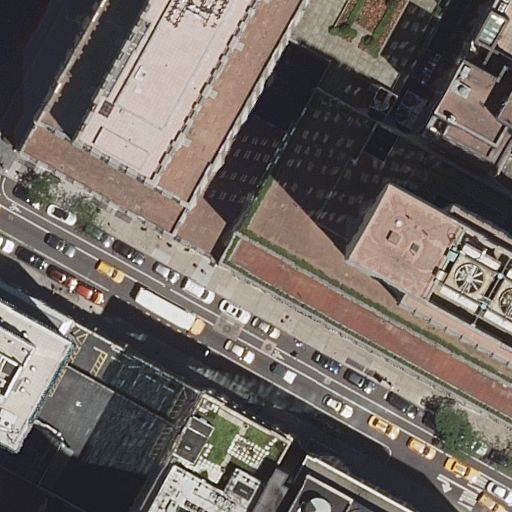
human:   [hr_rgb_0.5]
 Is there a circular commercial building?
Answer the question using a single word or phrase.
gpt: no

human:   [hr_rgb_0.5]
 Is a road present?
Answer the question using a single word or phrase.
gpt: yes

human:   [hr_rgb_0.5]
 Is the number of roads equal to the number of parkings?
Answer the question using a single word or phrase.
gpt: no

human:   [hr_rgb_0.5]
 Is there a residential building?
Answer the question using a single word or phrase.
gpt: yes

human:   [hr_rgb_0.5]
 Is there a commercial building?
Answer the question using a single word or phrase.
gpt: yes

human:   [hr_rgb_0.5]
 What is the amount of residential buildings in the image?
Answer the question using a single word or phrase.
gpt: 9

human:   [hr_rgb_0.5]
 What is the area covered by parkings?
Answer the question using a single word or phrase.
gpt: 1030m2

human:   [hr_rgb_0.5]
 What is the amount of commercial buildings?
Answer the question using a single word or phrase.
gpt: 1

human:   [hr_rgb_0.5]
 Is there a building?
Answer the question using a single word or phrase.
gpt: yes

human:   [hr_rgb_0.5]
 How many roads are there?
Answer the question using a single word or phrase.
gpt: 2

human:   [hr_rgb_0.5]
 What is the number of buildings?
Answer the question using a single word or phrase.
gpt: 10

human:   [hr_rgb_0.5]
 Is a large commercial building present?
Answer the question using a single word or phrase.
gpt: yes

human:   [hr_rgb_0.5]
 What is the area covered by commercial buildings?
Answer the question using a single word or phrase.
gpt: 1865m2

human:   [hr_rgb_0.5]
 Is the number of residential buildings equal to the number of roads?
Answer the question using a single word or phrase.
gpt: no

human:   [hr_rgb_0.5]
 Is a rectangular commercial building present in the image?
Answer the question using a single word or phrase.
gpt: no

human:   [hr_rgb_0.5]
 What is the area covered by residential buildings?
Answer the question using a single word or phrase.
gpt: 5329m2

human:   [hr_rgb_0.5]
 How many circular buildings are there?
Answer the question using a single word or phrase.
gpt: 0

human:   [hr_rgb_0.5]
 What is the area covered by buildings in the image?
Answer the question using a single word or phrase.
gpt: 7195m2

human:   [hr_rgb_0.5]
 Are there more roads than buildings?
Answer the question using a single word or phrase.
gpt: no

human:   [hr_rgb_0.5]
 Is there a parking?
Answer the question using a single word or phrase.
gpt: yes

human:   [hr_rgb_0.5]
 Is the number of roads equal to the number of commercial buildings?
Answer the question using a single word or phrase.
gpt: no

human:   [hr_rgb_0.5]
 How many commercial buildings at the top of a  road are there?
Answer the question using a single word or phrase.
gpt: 1

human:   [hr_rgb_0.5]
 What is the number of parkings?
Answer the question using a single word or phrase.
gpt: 1

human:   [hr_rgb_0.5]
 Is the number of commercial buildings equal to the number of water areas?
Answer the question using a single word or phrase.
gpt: no

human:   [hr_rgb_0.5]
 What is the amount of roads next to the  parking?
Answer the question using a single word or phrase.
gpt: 2

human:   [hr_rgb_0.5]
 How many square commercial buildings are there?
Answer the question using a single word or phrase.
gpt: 0

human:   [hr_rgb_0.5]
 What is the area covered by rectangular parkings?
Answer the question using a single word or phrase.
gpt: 0m2

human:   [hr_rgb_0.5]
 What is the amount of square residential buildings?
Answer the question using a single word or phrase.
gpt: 0

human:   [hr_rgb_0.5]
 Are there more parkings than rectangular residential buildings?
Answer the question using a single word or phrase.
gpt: no

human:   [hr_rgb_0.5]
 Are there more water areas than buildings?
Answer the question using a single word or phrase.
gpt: no

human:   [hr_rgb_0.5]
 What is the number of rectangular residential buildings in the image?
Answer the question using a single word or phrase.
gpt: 6

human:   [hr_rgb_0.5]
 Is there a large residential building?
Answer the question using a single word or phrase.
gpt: yes

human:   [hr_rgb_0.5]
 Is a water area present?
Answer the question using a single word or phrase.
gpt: no

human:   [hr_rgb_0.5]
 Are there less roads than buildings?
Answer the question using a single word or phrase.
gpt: yes

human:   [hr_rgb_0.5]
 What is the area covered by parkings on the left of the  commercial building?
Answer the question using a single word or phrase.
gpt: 0m2

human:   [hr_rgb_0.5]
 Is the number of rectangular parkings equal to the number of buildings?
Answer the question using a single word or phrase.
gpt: no

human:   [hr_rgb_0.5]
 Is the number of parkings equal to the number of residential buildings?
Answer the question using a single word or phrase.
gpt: no

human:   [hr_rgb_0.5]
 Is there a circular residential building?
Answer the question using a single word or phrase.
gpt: no

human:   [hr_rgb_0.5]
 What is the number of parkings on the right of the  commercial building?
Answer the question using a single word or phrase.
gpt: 0

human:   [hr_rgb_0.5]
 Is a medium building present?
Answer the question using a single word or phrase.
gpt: yes

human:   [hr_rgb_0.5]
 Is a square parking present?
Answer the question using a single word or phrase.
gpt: no

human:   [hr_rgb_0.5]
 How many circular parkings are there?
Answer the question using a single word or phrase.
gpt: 0

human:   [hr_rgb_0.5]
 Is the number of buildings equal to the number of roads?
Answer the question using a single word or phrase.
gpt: no

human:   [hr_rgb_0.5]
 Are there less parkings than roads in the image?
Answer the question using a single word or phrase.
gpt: yes

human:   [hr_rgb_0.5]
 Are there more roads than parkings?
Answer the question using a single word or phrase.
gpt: yes

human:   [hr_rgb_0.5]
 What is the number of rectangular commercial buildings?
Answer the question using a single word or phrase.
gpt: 0

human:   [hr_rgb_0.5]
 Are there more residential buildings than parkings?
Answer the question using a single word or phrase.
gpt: yes

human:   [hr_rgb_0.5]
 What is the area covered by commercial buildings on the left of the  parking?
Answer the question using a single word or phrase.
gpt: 0m2

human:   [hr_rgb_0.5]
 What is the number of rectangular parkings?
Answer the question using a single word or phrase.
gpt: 0

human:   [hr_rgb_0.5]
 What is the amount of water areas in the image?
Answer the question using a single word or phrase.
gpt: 0

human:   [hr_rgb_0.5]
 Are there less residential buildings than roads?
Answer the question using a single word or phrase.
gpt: no

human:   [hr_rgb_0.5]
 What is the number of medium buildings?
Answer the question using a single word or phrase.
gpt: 3

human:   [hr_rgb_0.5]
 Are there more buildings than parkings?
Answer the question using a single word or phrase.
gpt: yes

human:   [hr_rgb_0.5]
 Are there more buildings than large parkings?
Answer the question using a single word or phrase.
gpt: yes

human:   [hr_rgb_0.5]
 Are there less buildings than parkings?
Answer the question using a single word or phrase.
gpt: no

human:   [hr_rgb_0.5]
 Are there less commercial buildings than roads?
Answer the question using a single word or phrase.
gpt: yes

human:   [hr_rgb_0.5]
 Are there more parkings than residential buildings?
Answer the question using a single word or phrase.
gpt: no

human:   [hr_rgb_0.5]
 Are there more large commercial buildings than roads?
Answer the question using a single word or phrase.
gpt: no

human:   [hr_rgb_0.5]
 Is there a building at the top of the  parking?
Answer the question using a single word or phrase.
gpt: yes

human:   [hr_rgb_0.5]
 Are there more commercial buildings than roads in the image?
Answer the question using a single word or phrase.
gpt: no

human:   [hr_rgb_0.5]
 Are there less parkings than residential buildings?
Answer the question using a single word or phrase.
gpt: yes

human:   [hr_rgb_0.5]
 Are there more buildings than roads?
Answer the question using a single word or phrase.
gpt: yes

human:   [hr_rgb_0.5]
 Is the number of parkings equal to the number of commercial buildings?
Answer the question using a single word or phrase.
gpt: yes

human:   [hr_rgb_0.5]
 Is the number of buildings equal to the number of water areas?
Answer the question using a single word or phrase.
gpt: no